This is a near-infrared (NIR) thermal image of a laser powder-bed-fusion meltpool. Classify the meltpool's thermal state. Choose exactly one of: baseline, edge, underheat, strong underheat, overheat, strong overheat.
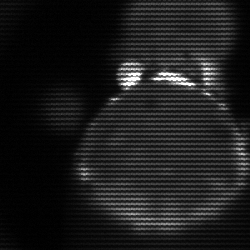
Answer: edge